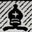
Piece: bB